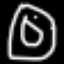
Label: donut